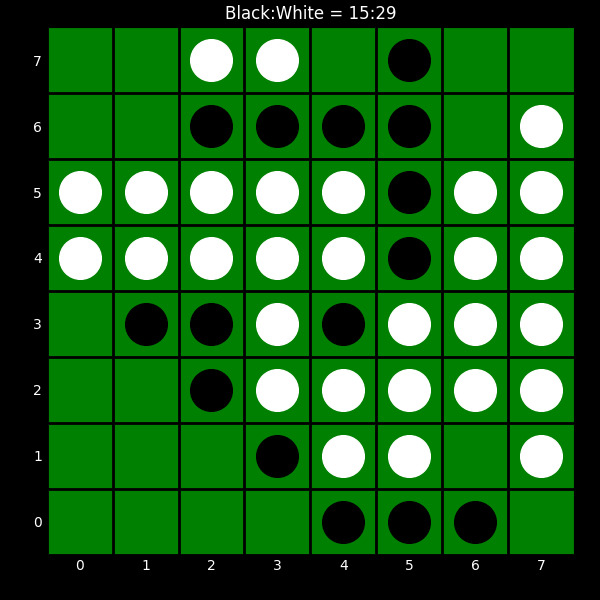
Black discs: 15
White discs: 29